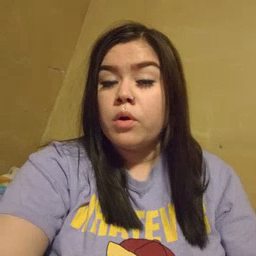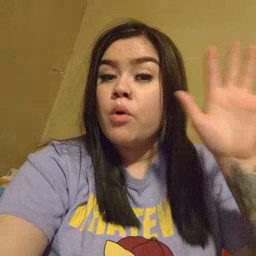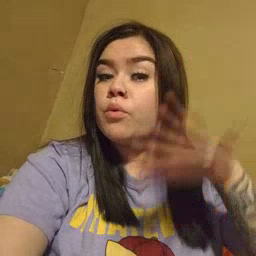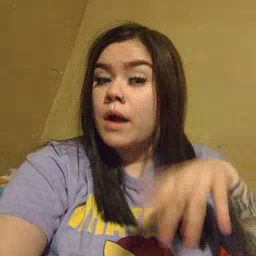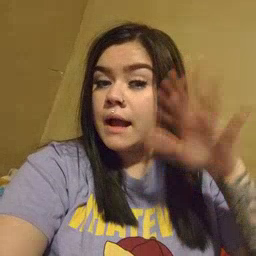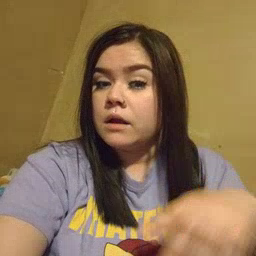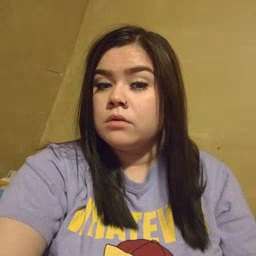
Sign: rain